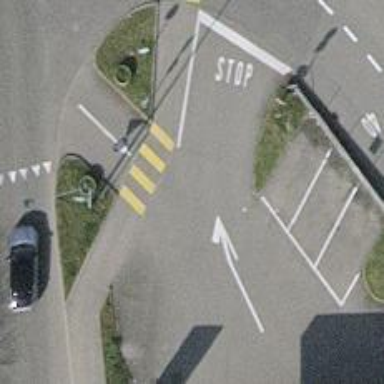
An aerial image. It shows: Uncontrolled crossing on the road.